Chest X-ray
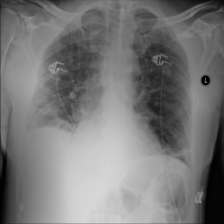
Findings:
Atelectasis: negative
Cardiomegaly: negative
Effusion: negative
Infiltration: negative
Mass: negative
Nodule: negative
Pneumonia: negative
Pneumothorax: negative
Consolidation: negative
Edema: negative
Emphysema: negative
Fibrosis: negative
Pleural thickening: negative
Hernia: negative